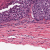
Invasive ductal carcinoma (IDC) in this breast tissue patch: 0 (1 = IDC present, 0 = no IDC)